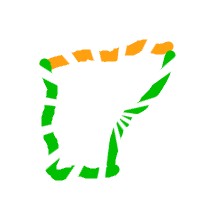
Shape: trapezoid